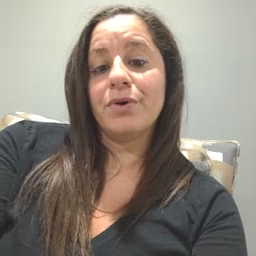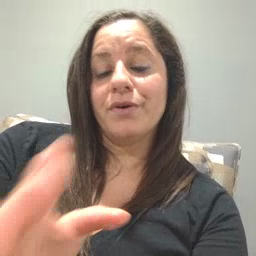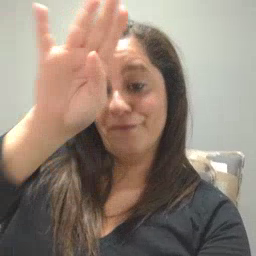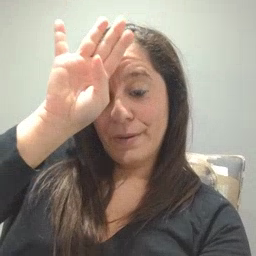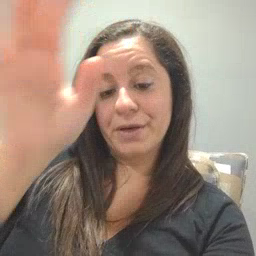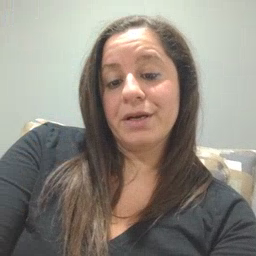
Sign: fireman